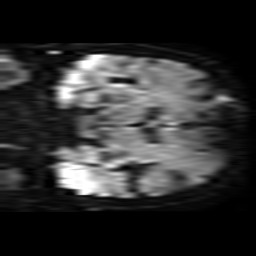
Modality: TRACE
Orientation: coronal
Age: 62
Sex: male
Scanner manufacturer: philips
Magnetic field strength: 3 T
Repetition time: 4.339 s
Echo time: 0.06134 s